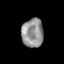
Tissue: prostate
Cell type: T cells
Senescence score: 0.6993
Nuclear area (px): 614
Mean DAPI intensity: 146.213